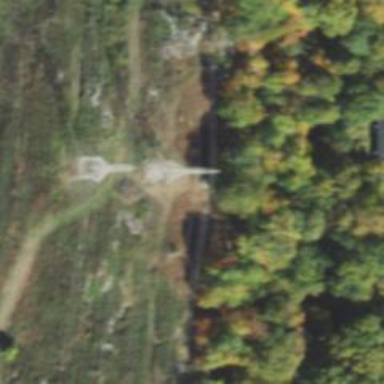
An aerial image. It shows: Power tower.